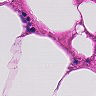
Metastatic tissue present: no